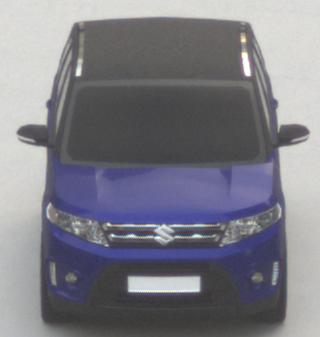
Make: Suzuki
Model: Vitara 1.6
Detailed model: Vitara (LY)
Model produced from: 2015/04
Model produced until: 2018/08
Doors: 5
Color: blue
Road condition: dry road
Daytime: morning or afternoon
Contrast: low contrast